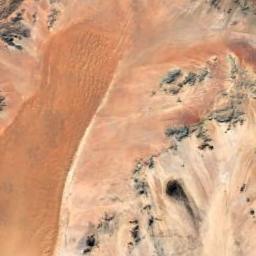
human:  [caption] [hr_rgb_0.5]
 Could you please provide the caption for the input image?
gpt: The yellow desert is next to the bare land .

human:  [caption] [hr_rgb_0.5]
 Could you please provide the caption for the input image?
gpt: The desert has orange sand and the desert terrain is rugged .

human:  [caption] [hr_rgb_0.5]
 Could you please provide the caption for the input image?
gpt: The dark yellow desert covers the brown bare land .

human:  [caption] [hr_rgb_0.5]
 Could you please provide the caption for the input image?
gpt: There are deep ravines in this desert .

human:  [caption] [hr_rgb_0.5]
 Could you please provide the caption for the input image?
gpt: A desert with some black rocks .